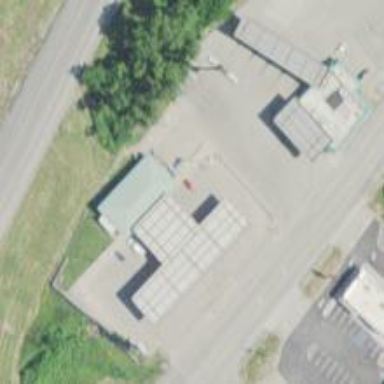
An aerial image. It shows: Convenience shop.